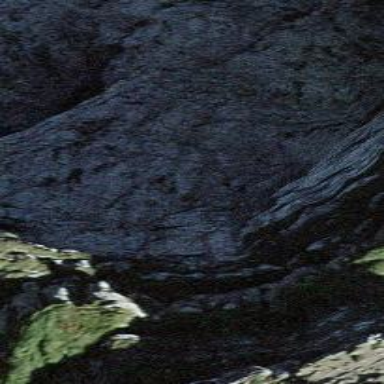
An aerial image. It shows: Natural cliff.